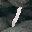
Label: 1